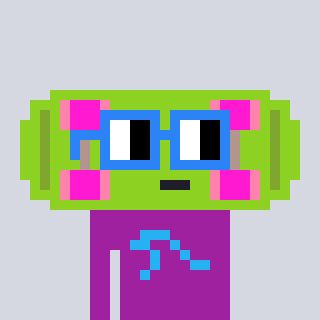
a pixel art character with square blue glasses, a skateboard-shaped head and a magenta-colored body on a cool background